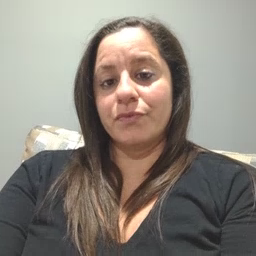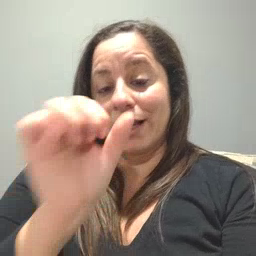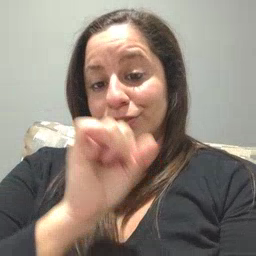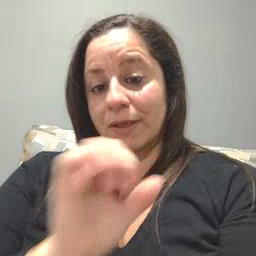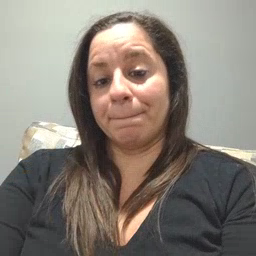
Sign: icecream